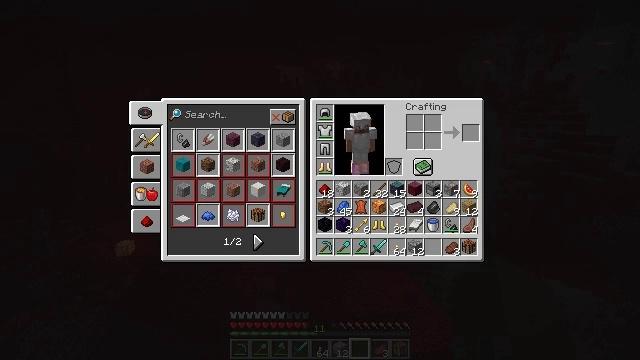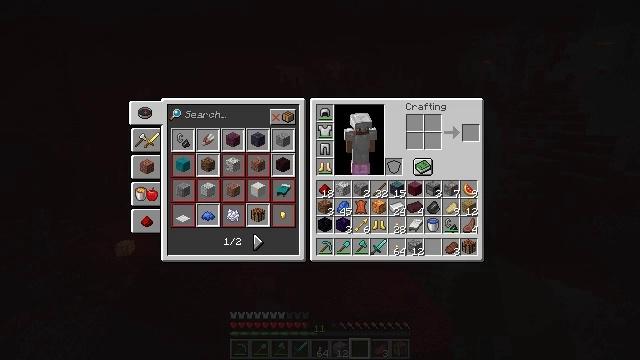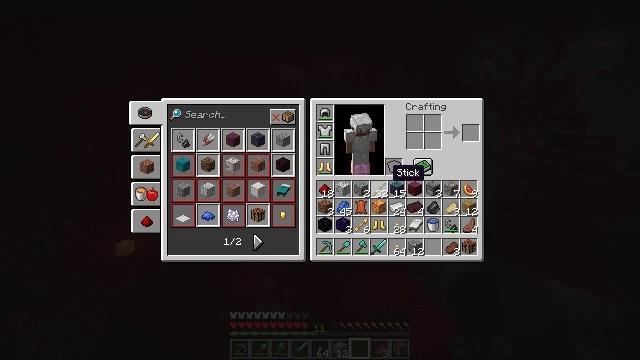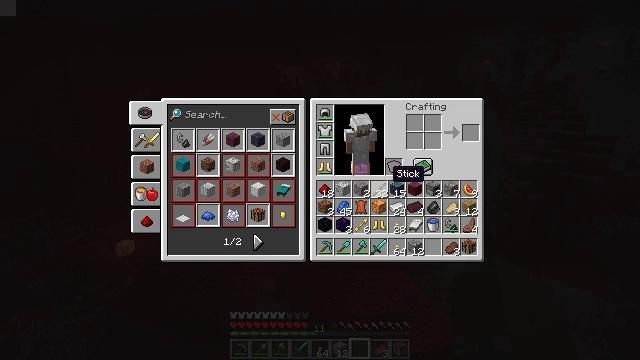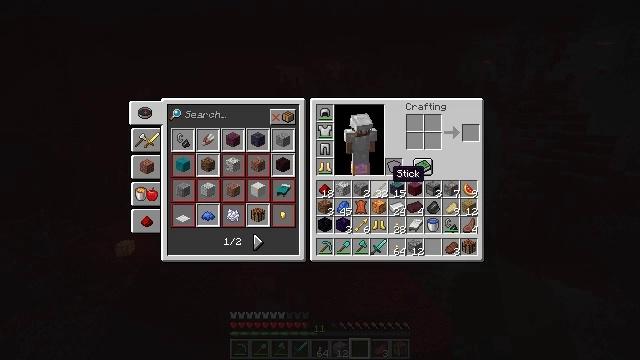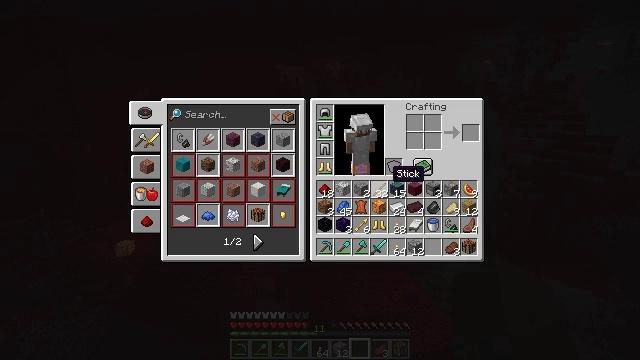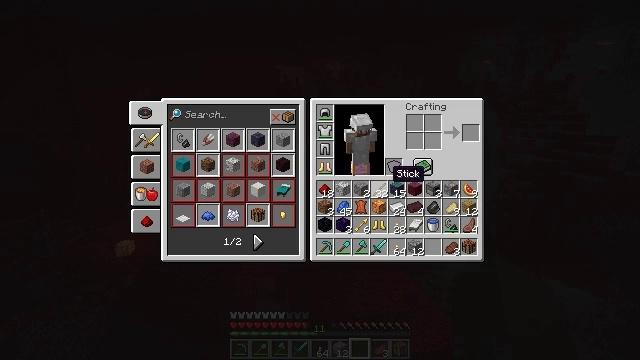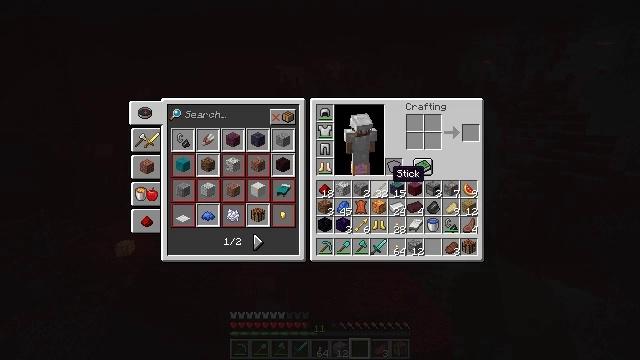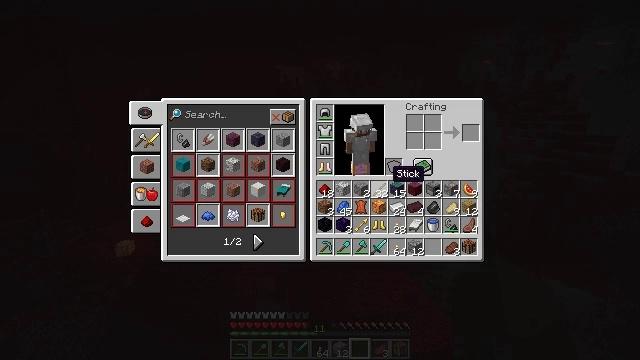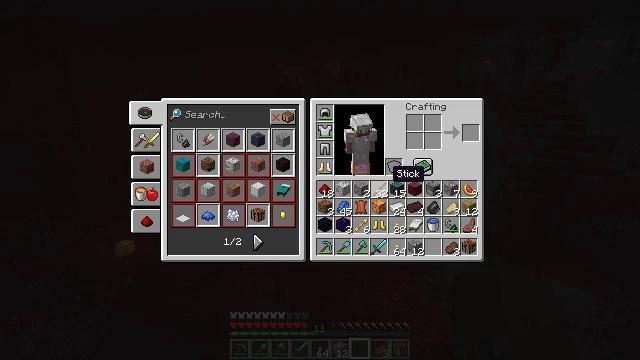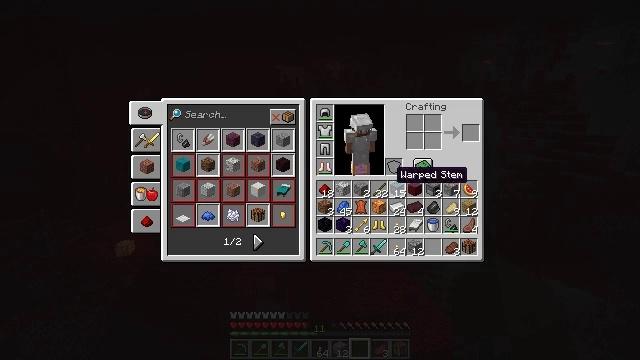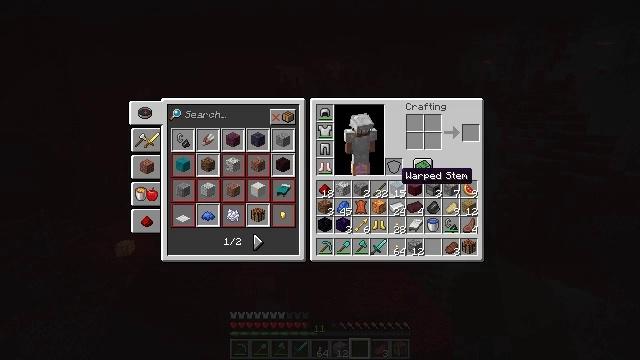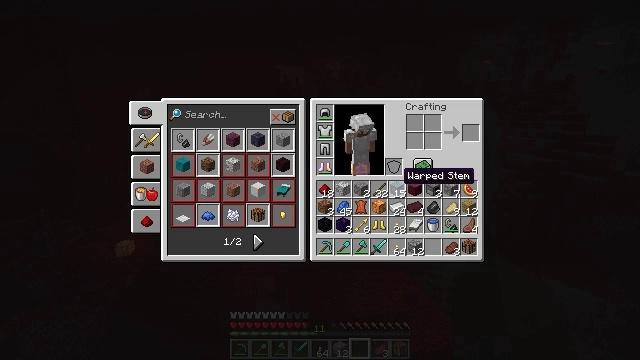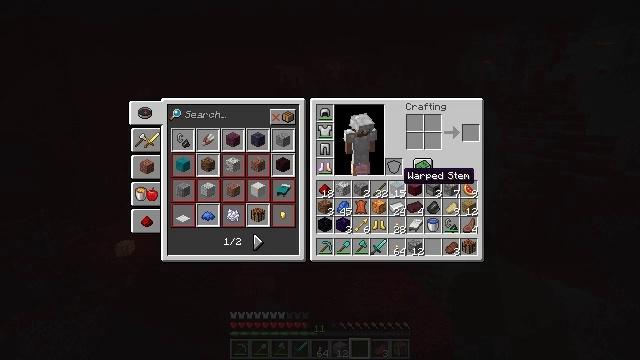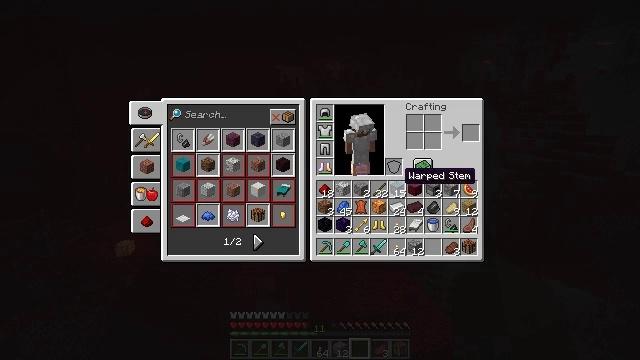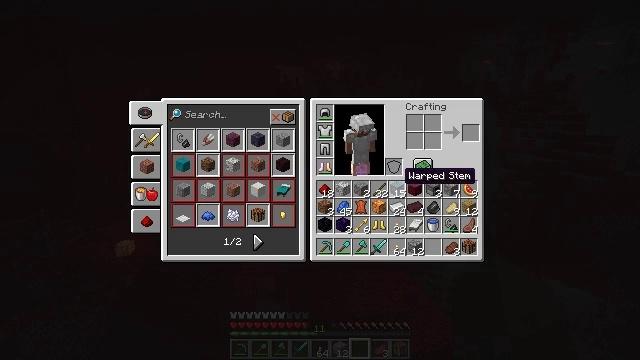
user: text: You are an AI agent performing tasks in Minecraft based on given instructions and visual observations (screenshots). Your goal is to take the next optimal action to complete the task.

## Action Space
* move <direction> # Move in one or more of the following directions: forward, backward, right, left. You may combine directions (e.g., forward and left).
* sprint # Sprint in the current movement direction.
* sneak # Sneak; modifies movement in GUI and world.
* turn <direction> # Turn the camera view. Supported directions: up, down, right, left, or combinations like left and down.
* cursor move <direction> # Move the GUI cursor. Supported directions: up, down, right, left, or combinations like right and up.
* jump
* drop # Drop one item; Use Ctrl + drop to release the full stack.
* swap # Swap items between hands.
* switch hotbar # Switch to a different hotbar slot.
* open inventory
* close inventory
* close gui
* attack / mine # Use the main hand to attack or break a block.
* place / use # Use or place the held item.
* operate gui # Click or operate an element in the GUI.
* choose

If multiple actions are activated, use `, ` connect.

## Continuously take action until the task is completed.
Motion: motion action
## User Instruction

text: Remove crying obsidian from the inventory.
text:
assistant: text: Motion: cursor move down
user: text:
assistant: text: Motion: no_op
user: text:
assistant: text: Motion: no_op
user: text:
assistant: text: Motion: no_op
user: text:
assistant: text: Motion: no_op
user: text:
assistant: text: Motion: no_op
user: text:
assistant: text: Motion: no_op
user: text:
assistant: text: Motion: no_op
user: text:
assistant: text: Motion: no_op
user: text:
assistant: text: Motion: no_op
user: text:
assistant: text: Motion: no_op
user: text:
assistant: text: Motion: no_op
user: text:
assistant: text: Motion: no_op
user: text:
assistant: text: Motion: no_op
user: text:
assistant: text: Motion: no_op
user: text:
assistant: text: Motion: no_op
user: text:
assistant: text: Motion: no_op
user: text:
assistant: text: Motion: no_op
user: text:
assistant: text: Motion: no_op
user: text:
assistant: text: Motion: no_op
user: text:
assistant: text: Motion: no_op
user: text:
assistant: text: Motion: no_op
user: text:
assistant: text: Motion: no_op
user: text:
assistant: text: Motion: cursor move right
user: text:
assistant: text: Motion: no_op
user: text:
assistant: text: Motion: no_op
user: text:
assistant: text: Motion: no_op
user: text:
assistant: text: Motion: no_op
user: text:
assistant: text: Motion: no_op
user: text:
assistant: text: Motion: no_op